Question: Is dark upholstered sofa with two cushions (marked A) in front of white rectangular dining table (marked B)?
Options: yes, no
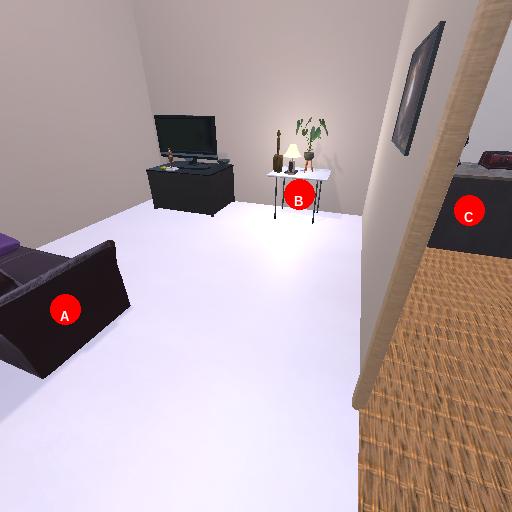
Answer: yes